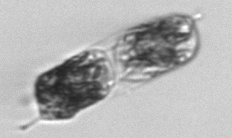
Label: Hemiaulus